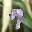
Label: 7